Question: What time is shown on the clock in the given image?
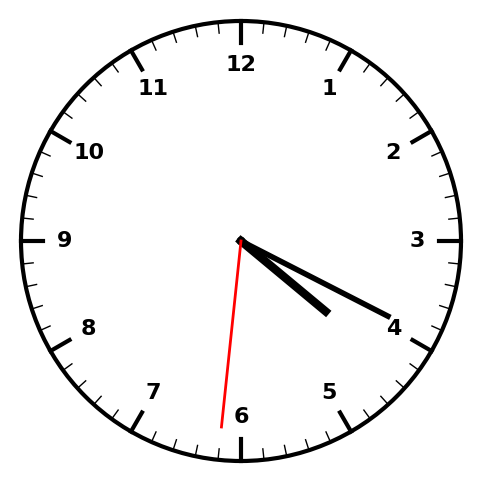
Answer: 04:19:31